Question: I was going trough some samples from apache CXF project <URL>
Wanted to checkout couple of things to see how they work i.e
<URL>
However I cannot checkout I get this error :

Did anyone expirience the same/similar issues before?
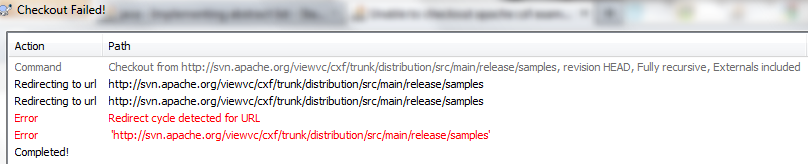
Answer: The "viewvc" URL is for browsing only, not for a checkout. Use:
<URL>